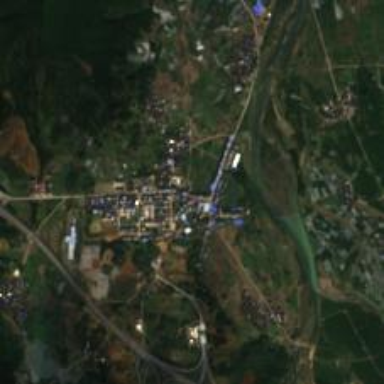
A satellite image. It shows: Township classified as town.